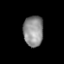
Tissue: lung
Cell type: T cells
Senescence score: 0.2387
Nuclear area (px): 610
Mean DAPI intensity: 141.021